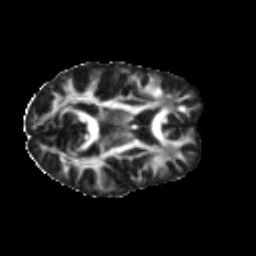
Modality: FA
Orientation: axial
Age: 43
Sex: female
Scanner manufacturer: ge
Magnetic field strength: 3 T
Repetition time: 7.8 s
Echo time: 0.0608 s